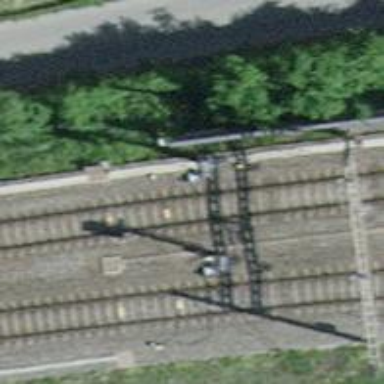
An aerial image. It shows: Railway signal.